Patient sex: M
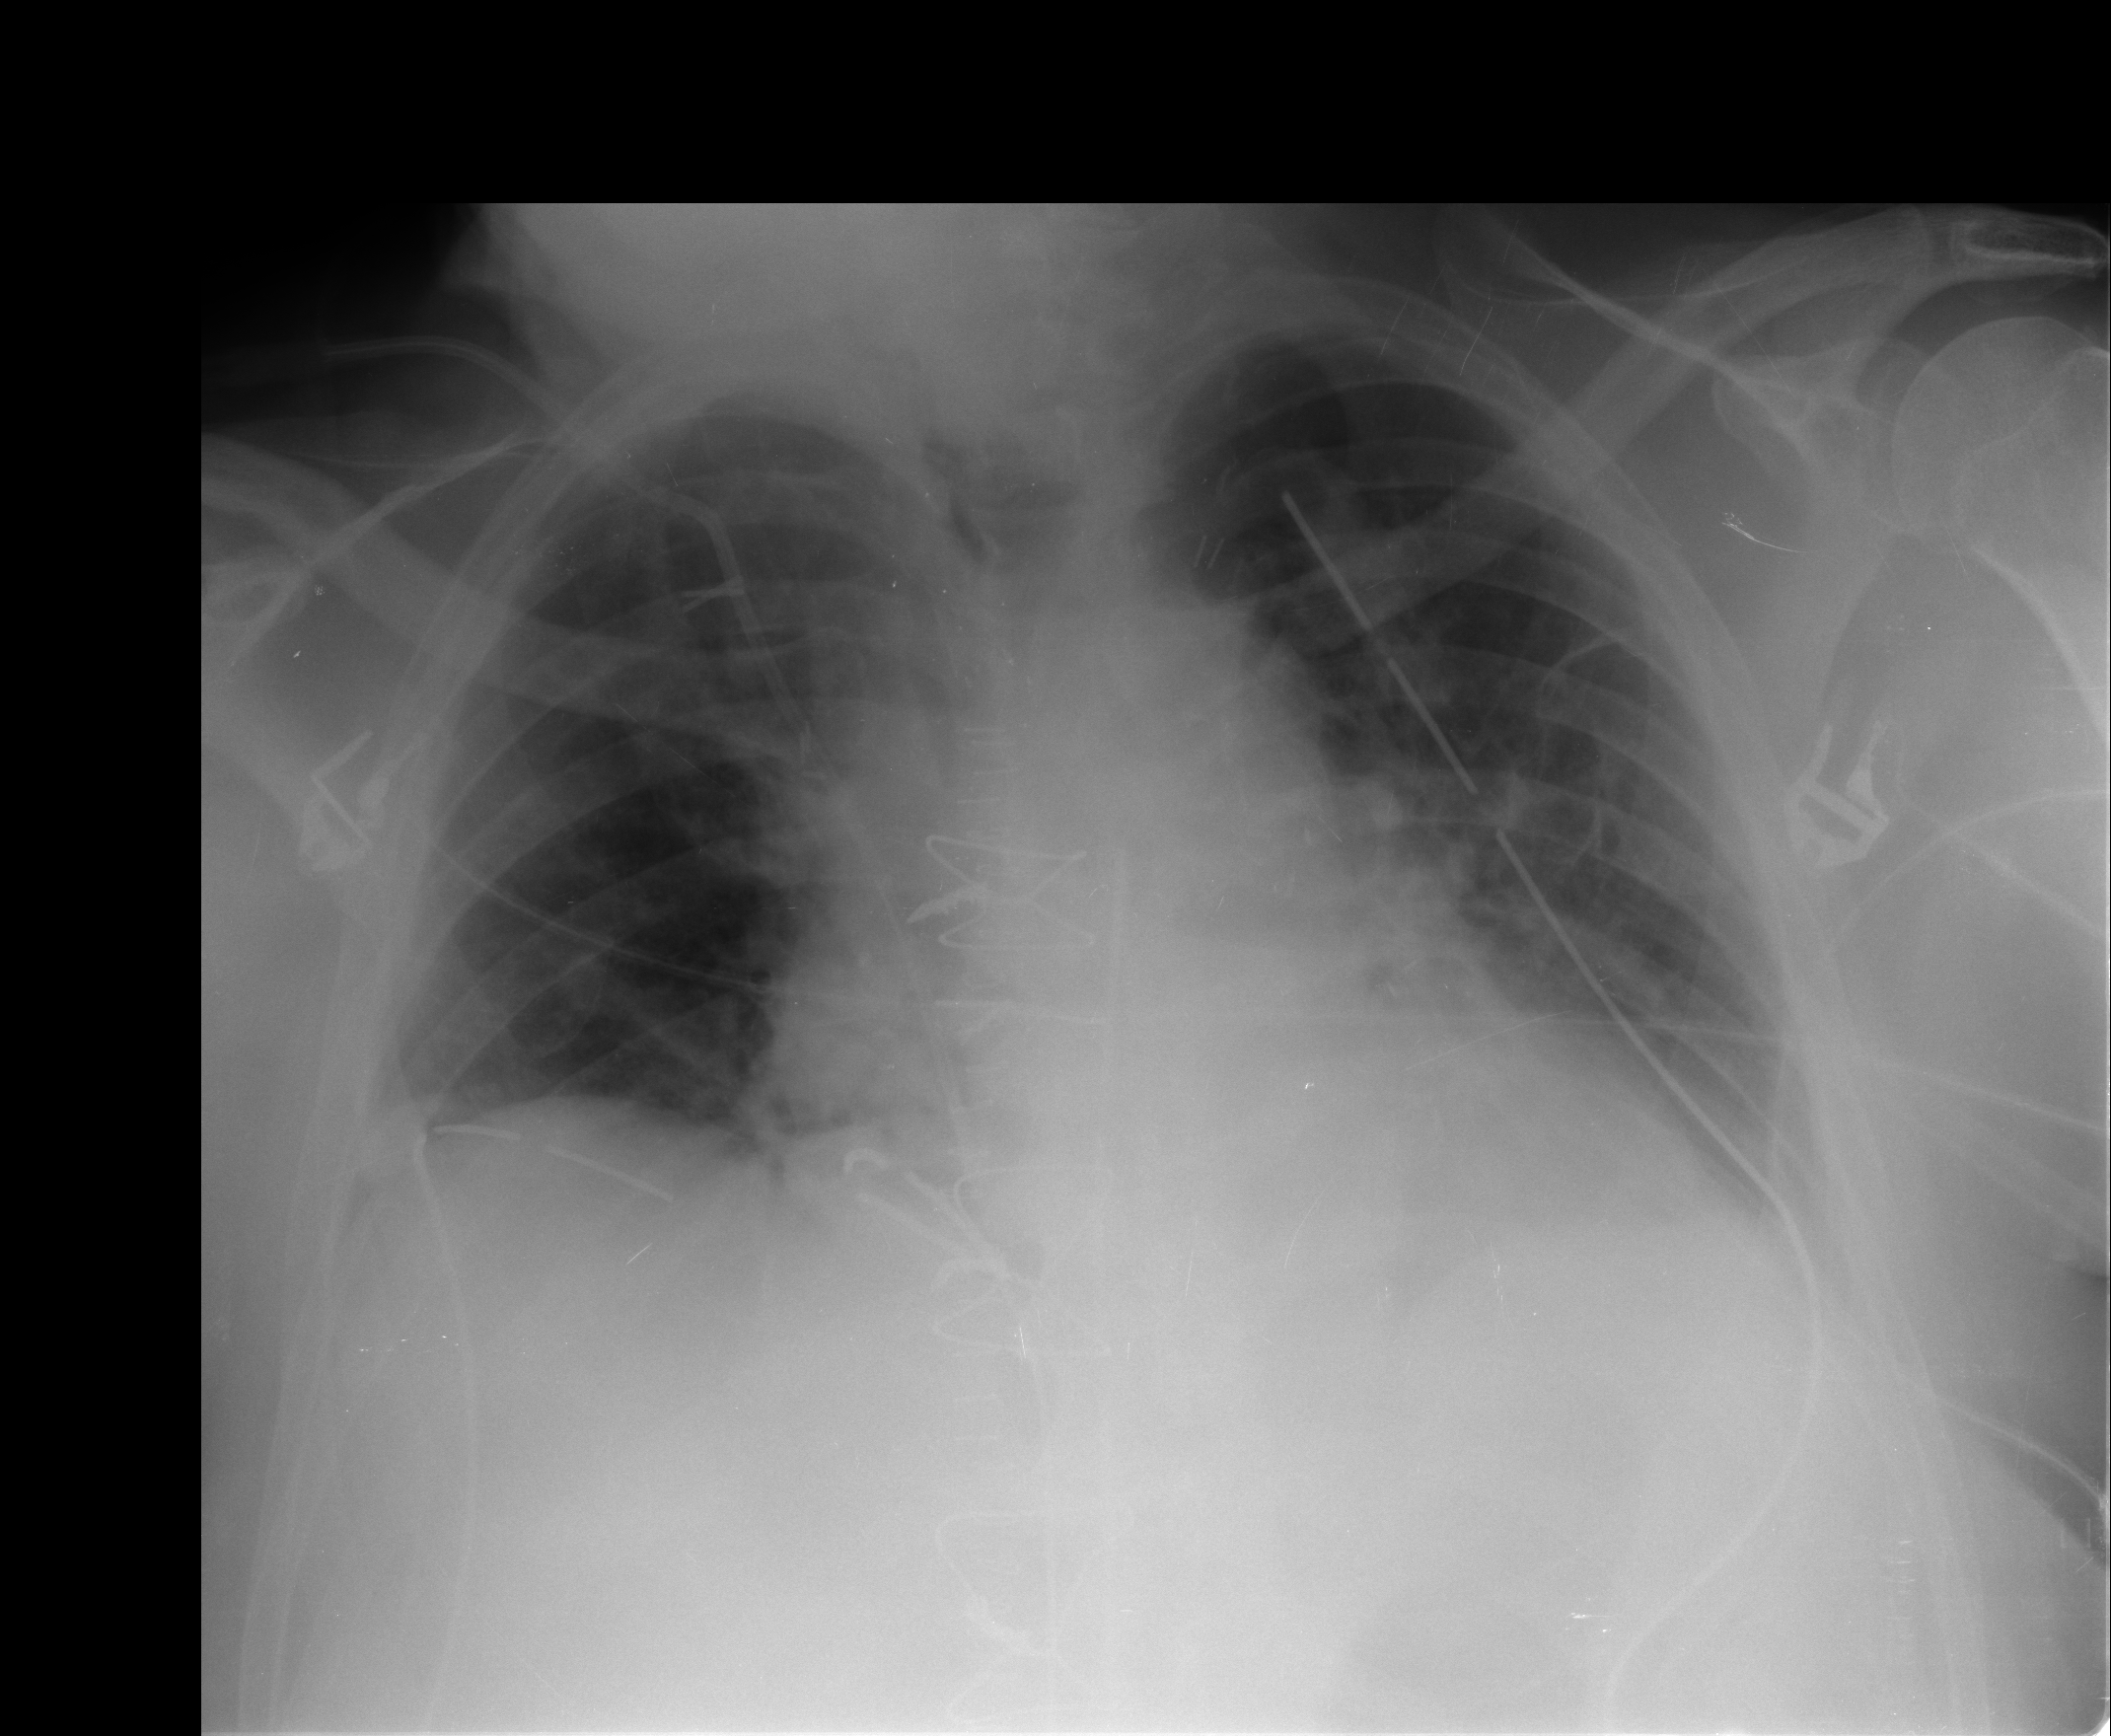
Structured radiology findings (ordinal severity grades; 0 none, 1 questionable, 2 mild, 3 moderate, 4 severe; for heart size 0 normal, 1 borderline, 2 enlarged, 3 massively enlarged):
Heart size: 2
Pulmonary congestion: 2
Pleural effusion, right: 0
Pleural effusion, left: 2
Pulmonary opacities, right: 0
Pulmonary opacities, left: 0
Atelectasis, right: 0
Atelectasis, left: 0